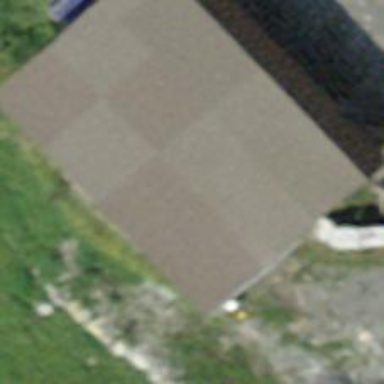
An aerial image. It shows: Rural barn.